Question: I render the values that I have inside an object and an input next to each of them with that object index item as value. When I try to use the onChange prop, I cannot modify neither the rendered value nor the input value. How can I do this changing the state of the element in the array?

'''
[
{
"name": "Toto";
},
{
"name": "Lolz",
}
]
'''
'''
modifyItem = (event, index) => {
this.state.players[index].name = event.target.value
//my problem is clearly here
}
render() {
const playersList = [...new Array(this.state.players.length)].map((it, index) => {
return (
<tr key={index}>
<td>{this.state.players[index].name}</td>
<input type="text" value={this.state.players[index].name} onChange={this.modifyItem}/>
</td>
</tr>
)
})
return () {
<div>
{playersList}
</div>
}
'''
In each element of the table AND input ( for example the first one Toto), I want to modify this value in the input and consecutively in the table. I can't seem to find the correct answer.
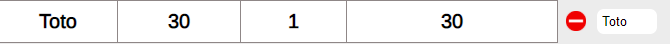
Answer: I've created a codesandbox example for you here:
<URL>
You need to store your values in state, and when you modify each item you need to know what the new value is via the onChange callback, and the index of that current value.
From here you can duplicate the array by spreading it into a new one, access that particular index item on the new array, and update the name with the new value.
Once you have done this. setState with the new array.
'''
class Component extends React.Component {
constructor() {
super();
this.state = {
values: [
{
name: "Toto"
},
{
name: "Lolz"
}
]
};
}
modifyItem(e, index) {
const newValue = e.target.value;
const values = [...this.state.values];
values[index].name = newValue;
this.setState({
values
});
}
render() {
return this.state.values.map((value, index) => {
return (
<Fragment>
<label>{value.name}</label>
<input
type="text"
value={value.name}
onChange={e => this.modifyItem(e, index)}
/>
</Fragment>
);
});
}
}
'''